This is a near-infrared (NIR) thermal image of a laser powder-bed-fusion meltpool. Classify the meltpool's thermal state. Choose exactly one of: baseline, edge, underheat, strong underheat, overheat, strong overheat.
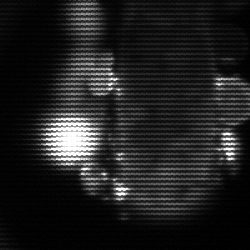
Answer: strong underheat